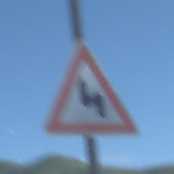
Verkehrszeichen: DoppelkurveZunaechstLinks
Umgebung: Outdoor, Nature
Tageszeit: Night
Wetter: PartlyCloudy
Licht: Natural
Jahreszeit: NotSpecified
Kontrast: HighContrast